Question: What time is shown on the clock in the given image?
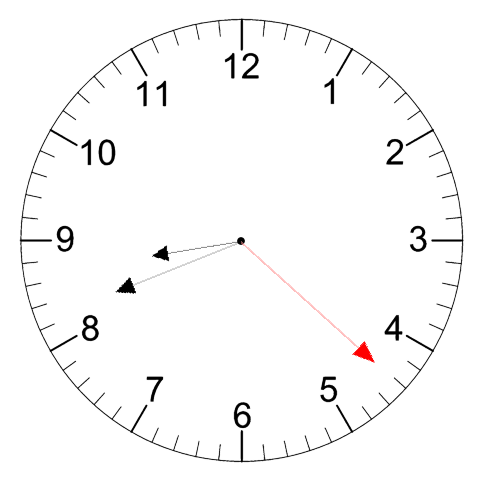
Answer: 08:41:22